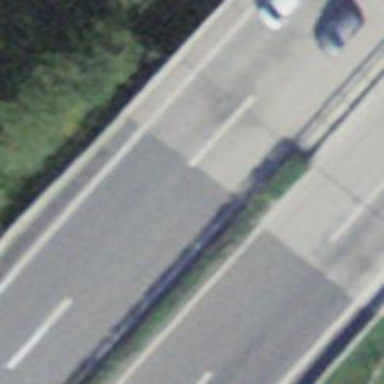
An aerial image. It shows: Motorway bridge with asphalt surface.